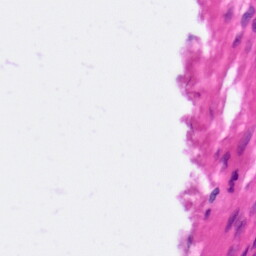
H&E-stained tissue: Pancreatic